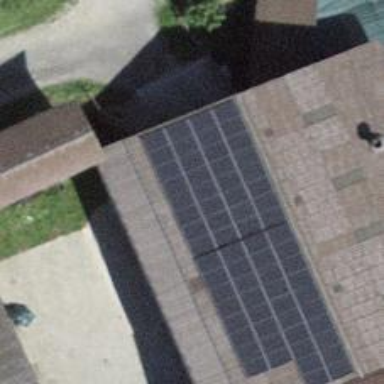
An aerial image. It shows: Solar power generator using photovoltaic method with solar photovoltaic panel types.